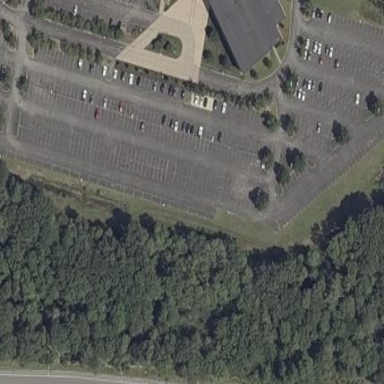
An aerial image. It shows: Parking area with asphalt surface.